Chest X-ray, PA view. Patient: 40 years old, sex F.
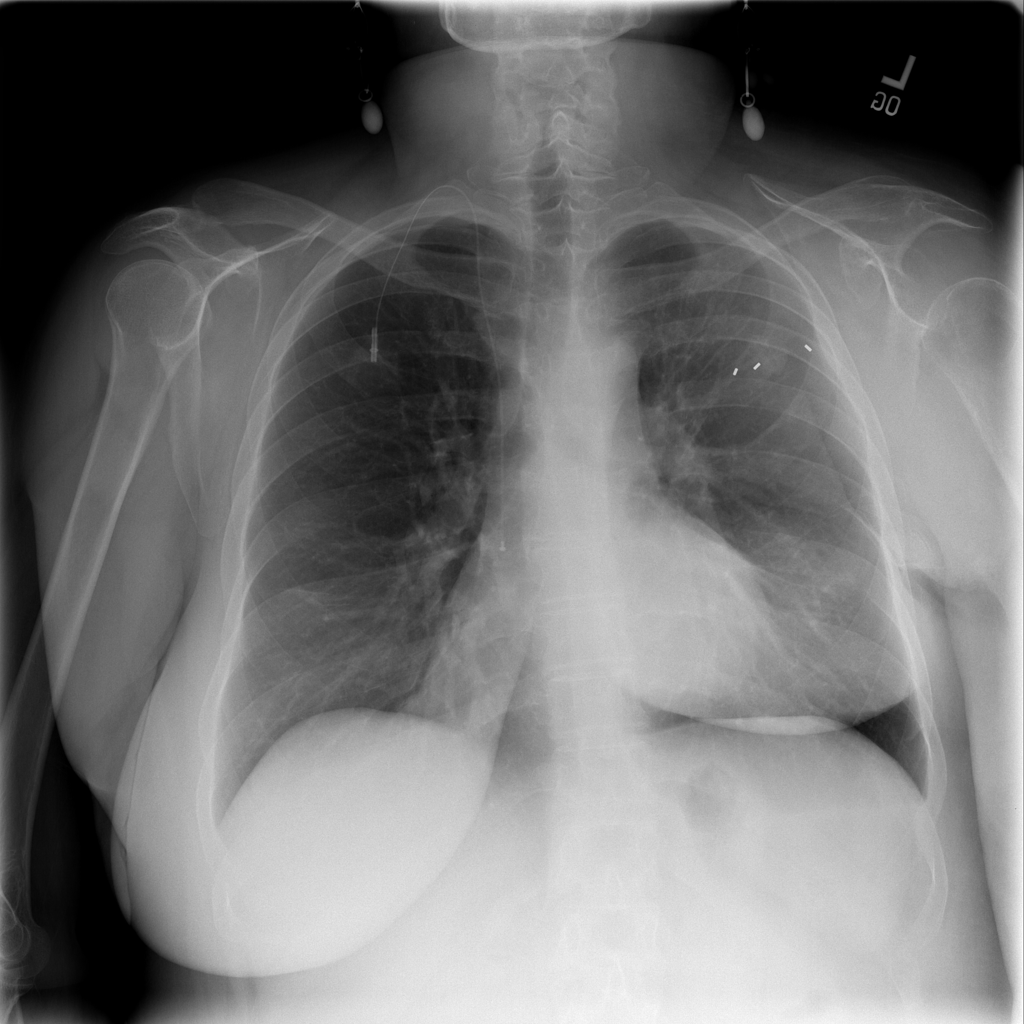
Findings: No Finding